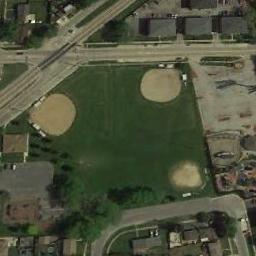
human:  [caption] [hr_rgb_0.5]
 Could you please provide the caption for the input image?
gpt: There are three baseball diamonds in the grass surrounded by the houses and roads .

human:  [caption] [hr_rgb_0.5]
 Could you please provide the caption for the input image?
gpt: There are three baseball diamonds in the middle of grass surrounded by the road .

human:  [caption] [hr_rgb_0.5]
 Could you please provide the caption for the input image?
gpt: Three baseball diamonds of different sizes next to some roads and some houses beside .

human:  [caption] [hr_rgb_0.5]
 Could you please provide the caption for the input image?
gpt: There are 11 baseball courts in the picture, Four of which are double the others .

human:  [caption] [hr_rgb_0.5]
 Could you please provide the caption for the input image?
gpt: Many buildings are next to  the three baseball diamonds .